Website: macys
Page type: customer-info-address
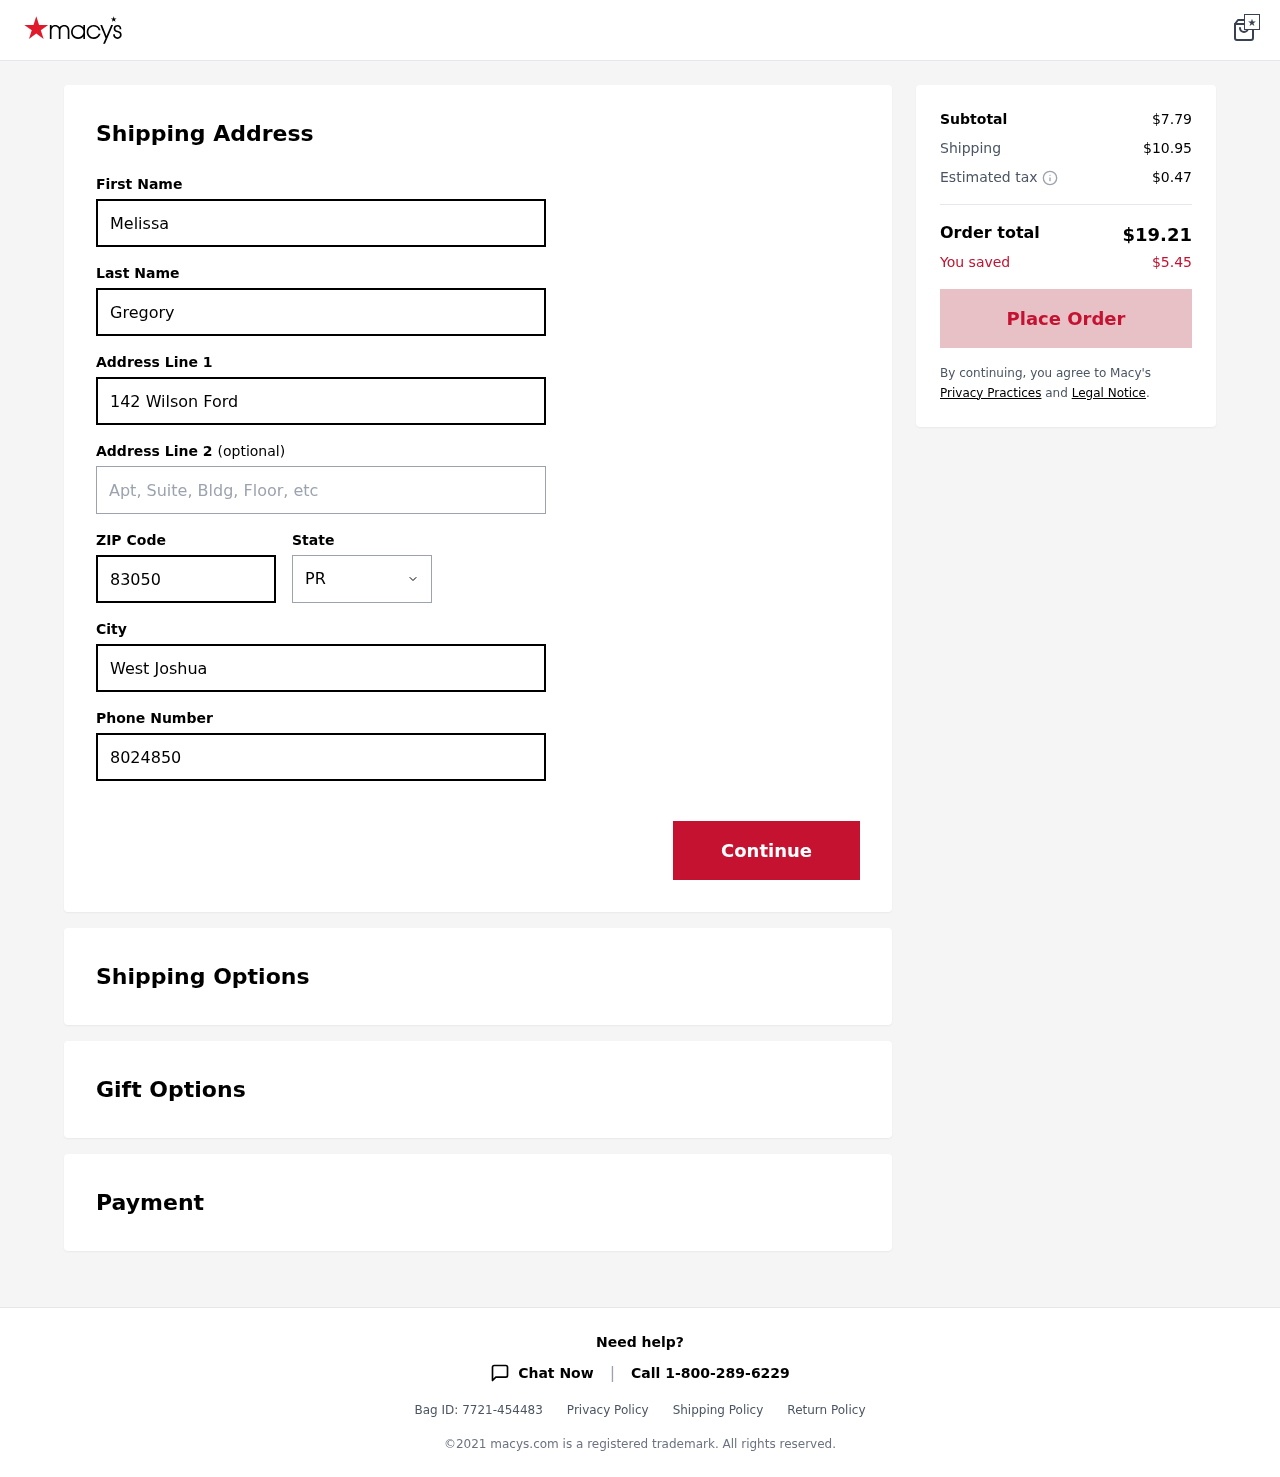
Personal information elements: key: PII_CITY
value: West Joshua
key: PII_FIRSTNAME
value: Melissa
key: PII_LASTNAME
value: Gregory
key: PII_PHONE
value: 8024850555
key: PII_POSTCODE
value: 83050
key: PII_STATE
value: PR
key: PII_STREET
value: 142 Wilson Ford
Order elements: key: ORDER_SUBTOTAL
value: $7.79
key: ORDER_SHIPPING_COST
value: $10.95
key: ORDER_TAX
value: $0.47
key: ORDER_TOTAL
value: $19.21
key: ORDER_SAVINGS
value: $5.45